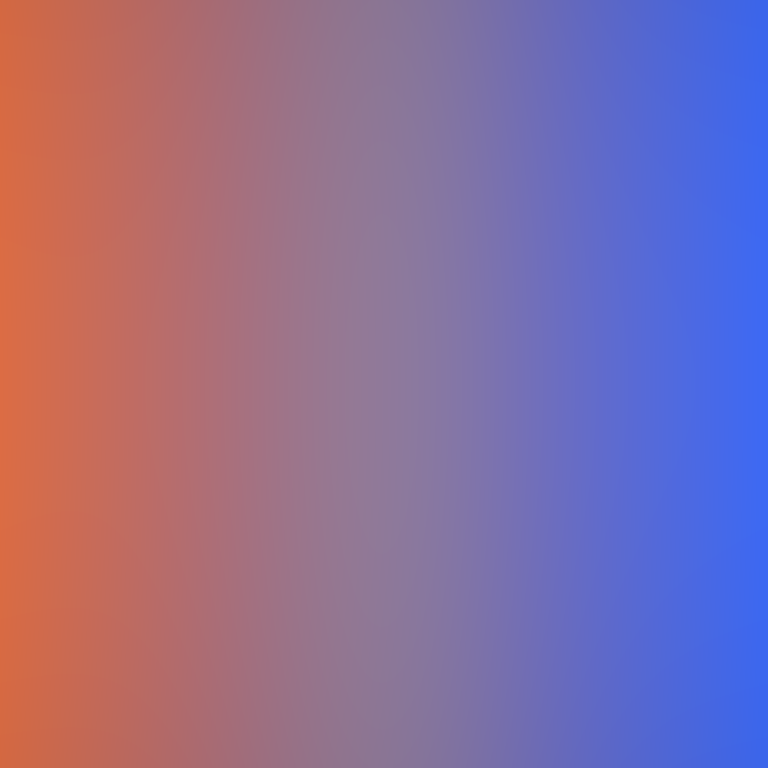
Abstract light effect, smooth gradient from warm orange to cool blue, calm atmosphere, soft blend, no room, no furniture, no objects.